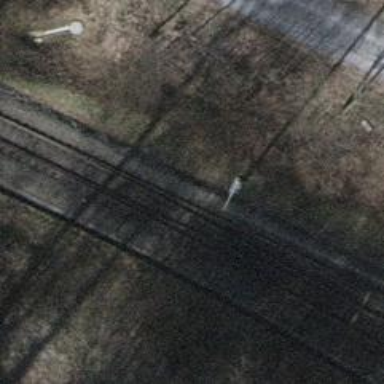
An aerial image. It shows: Railway switch.